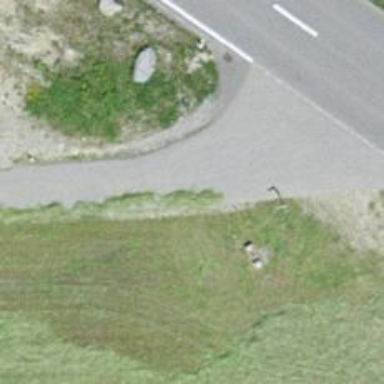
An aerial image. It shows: Unclassified paved road with grade 1 tracktype.